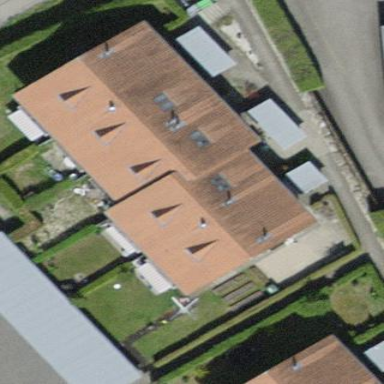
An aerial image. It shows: Residential building with gabled roof oriented across.